Question: I am using following code to set the base image as the small image of the product.
Before running the code I have following information
'''
---
----
[image] => /s/a/santat.jpg
[small_image] =>
[thumbnail] => /s/a/santa-300.jpg
---
'''
## ---
'''
<?php
require 'app/Mage.php';
Mage::app();
$products = Mage::getModel('catalog/product')->getCollection()->addAttributeToSelect('*')
->addAttributeToFilter( 'sku', array( 'in' => array( '01Santa') ) );
foreach ($products as $product)
{
if (!$product->hasImage()) continue;
if (!$product->hasSmallImage())
{
try{
$product->setSmallImage($product->getImage());
}
catch(Exception $e)
{
echo $e->getMessage();
}
}
$product->save();
}
?>
'''
Once the code has run I have following if I print
'''
print_r($product);
[image] => /s/a/santa.jpg
[small_image] => /s/a/santa.jpg
[thumbnail] => /s/a/santa-300.jpg
'''
But still in admin no image is set as small image why?(I am using multi website setup)

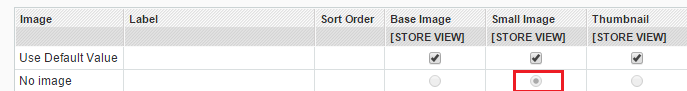
Answer: '''
<?php
require 'app/Mage.php';
Mage::app();
$products = Mage::getModel('catalog/product')->getCollection()
->addAttributeToFilter( 'sku', array( 'in' => array("004XmasVacGrnShtrs") ) );
foreach($products as $product)
{
$productId = $product->getId();
echo "<br>";
//load the product
$product = Mage::getModel('catalog/product')->setStoreId("14")->load($productId);
//get all images
$image = $product->getImage(); //Get product base image
Mage::getSingleton('catalog/product_action')->updateAttributes(array($product->getId()), array('small_image'=>$image), 14); //14 is store id
}
echo "done";
?>
'''